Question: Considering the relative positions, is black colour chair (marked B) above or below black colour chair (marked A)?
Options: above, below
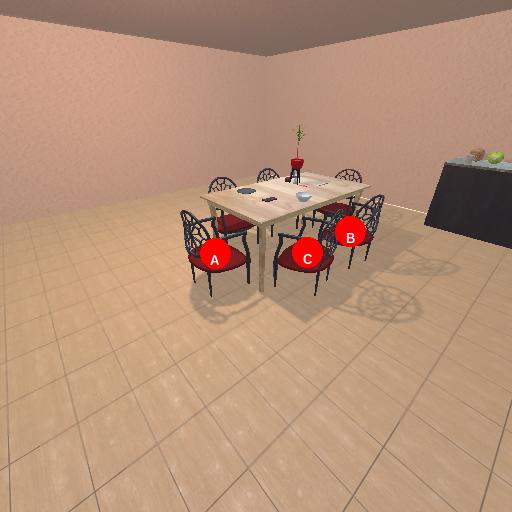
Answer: above